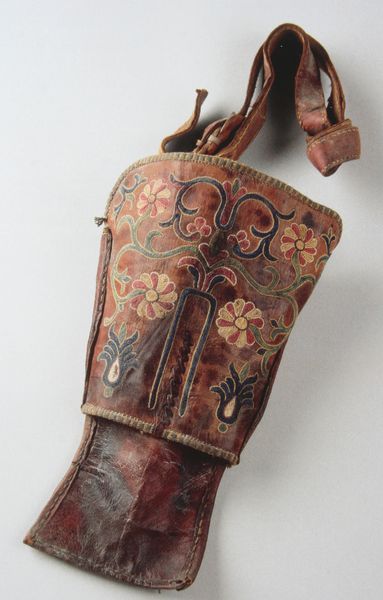
Titel: Pistolentasche aus dem Besitz von Eugène Delacroix
Standort: Paris
Institution: Musée national Eugène Delacroix
Schlagwörter: blau, falke, schatten, weiß, gelb, grün, ocker, blume, blumen, braun, bunt, grau, handschuh, hintergrund, licht, orange, schwarz, blüte, blüten, gürtel, rot, beige, malerei, mode, muster, ornament, arm, band, falten, kleidung, knoten, samt, bestickt, futter, stickerei, stoff, saum, pflanzen, rosa, henkel, ranken, farbig, rand, nähen, riemen, symmetrie, dekor, floral, ornamente, verzierung, sticken, naht, foto, fotografie, photographie, halterung, symmetrisch, asien, druck, stilisiert, manschette, beutel, tasche, ranke, photo, handtasche, farbfoto, leder, rotbraun, halfter, gurt, geldbeutel, zier, verschluß, ornamentik, gegenstand, objekt, schaft, träger, köcher, aufnahme, tropfen, schlaufe, schließe, volkskunst, schutz, pistole, nähte, falkner, täschchen, genäht, bedruckt, gegerbt, portemonnaie, einschub, revolver, stickere, stulpe, kulturhistorisch, kyozo, gurttasche, verzeierung, stickerei#, mascherl, geldbeutek, kleidungstück